Field crop: tomato
Growth stage: 1
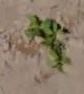
Species: portulaca